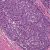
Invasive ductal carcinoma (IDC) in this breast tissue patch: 0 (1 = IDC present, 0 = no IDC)